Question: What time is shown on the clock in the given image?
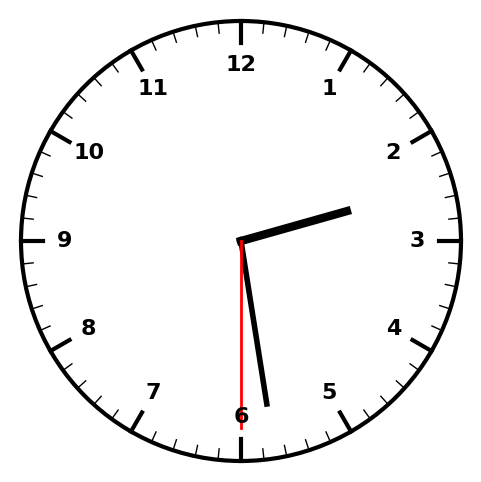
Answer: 02:28:30